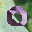
Label: 0